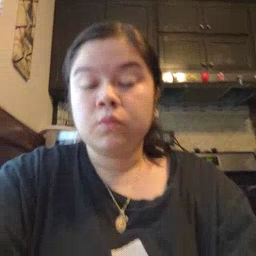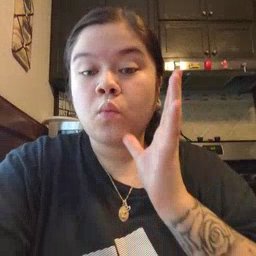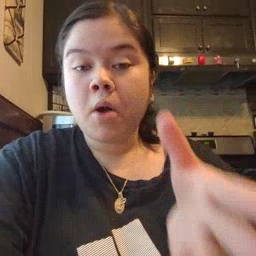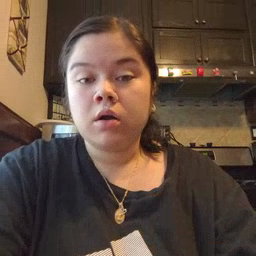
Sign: grandma